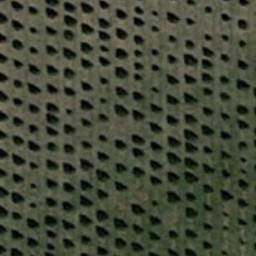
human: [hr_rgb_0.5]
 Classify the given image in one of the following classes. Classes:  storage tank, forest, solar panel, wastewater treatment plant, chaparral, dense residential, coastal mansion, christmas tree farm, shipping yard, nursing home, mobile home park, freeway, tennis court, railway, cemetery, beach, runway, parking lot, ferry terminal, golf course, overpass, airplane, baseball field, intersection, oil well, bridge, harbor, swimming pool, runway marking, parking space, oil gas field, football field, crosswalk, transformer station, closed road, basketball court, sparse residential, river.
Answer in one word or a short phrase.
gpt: christmas tree farm